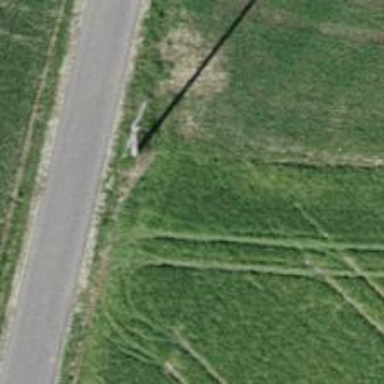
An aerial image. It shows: Concrete power pole.